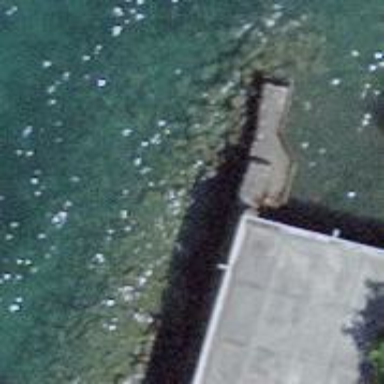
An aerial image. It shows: Breakwater made of concrete.